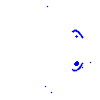
Particle: pion